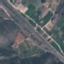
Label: Highway